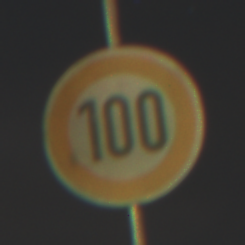
Verkehrszeichen: Geschwindigkeit100
Umgebung: Outdoor, Urban
Tageszeit: Night
Wetter: PartlyCloudy
Licht: Artificial
Jahreszeit: NotSpecified
Kontrast: HighContrast